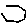
Label: hexagon